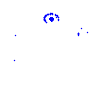
Particle: pion